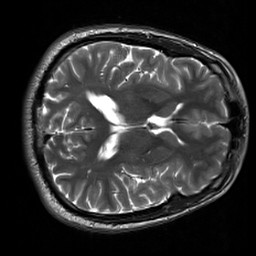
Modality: T2w
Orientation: axial
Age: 28
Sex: male
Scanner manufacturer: siemens
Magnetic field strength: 3 T
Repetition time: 7 s
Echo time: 0.09 s